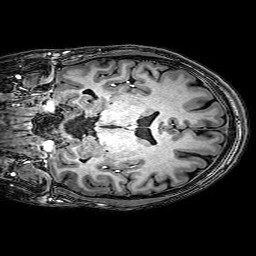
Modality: T1w
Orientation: coronal
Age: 23
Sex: male
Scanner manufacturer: philips
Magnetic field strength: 3 T
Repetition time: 0.009 s
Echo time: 0.0035 s